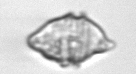
Label: Kryptoperidinium_triquetrum